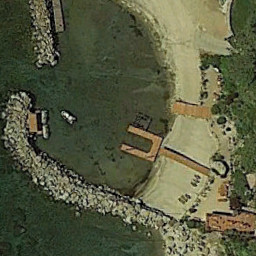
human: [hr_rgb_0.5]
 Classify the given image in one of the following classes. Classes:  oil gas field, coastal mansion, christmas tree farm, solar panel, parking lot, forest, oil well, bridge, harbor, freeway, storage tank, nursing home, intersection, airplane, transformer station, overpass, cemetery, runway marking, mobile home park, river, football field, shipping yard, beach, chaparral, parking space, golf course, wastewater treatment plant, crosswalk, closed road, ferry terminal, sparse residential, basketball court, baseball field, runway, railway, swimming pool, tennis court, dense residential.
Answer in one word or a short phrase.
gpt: ferry terminal